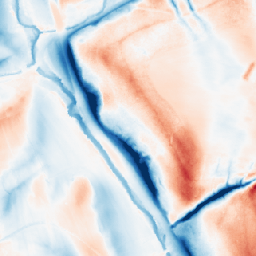
Category: classical
Decomposition family: gaussian_anisotropic
Decomposition parameters: sigma_x: 20
sigma_y: 2
Upsampling method: area
Upsampling parameters: scale: 8
Upsampling scale: 8